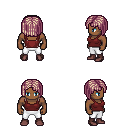
a pixel art fantasy rpg character, male body template, human, dark skin, maroon pirate shirt, white pants, white blonde pageboy hairstyle, maroon shoes, four views (front, back, left, right), 2x2 character sprite sheet, small pixel art, hard edges, no anti-aliasing